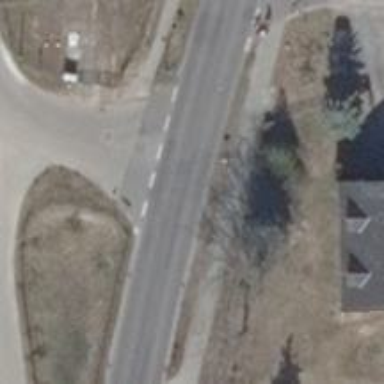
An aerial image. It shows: Secondary road with asphalt surface.